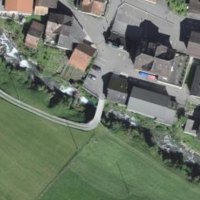
EUNIS habitat code: 54
Species observed at this site:
Rutpela maculata